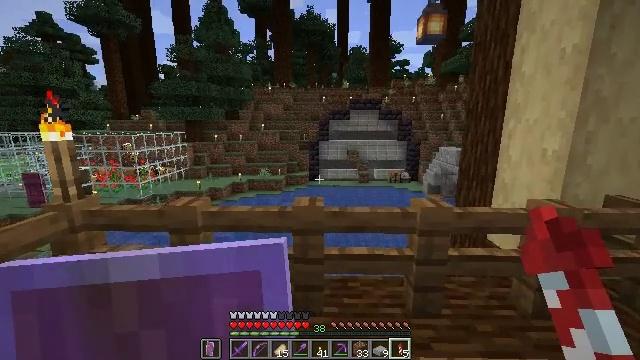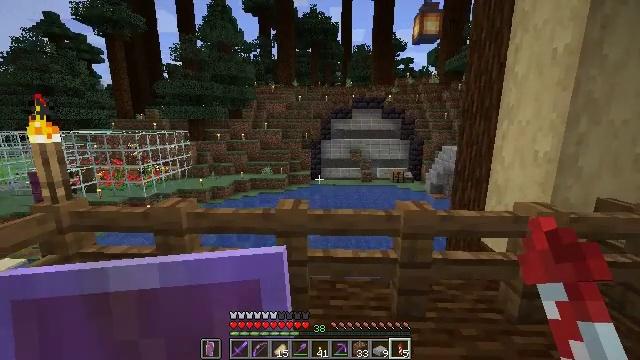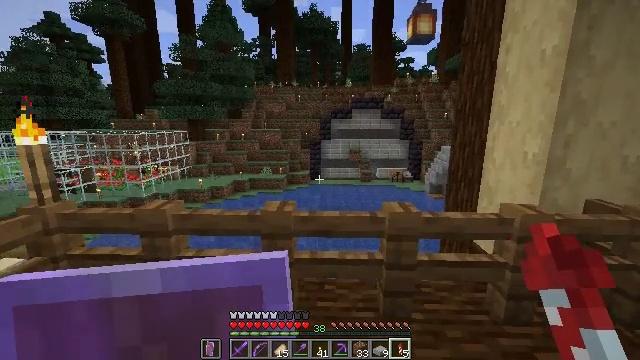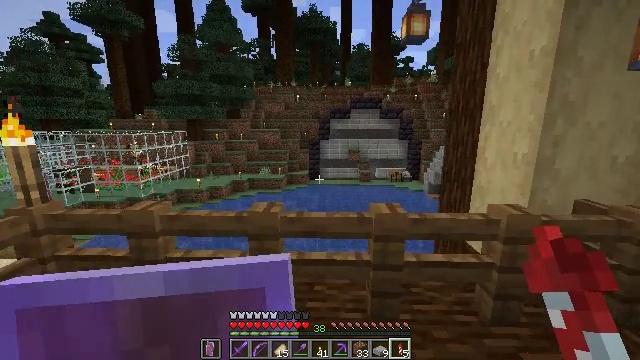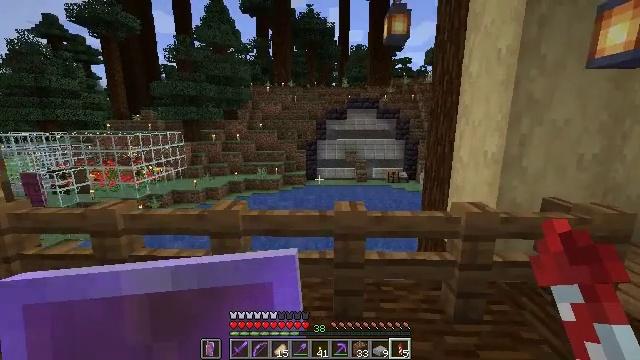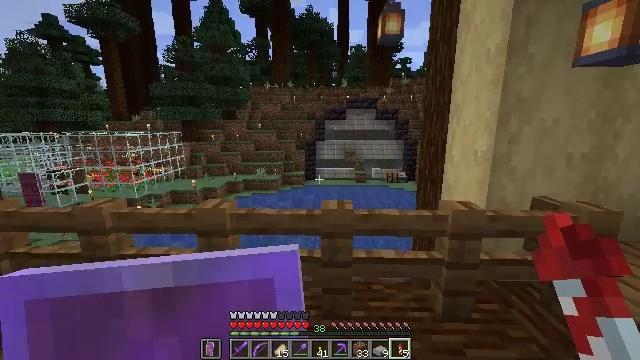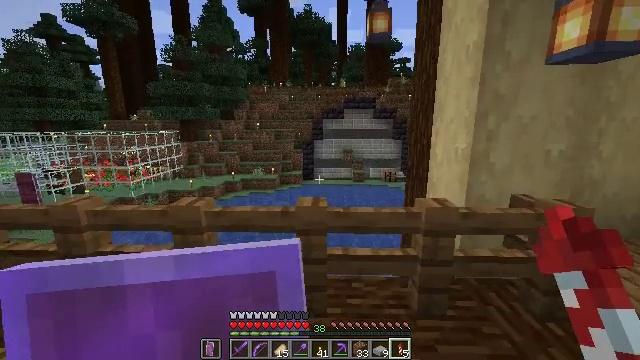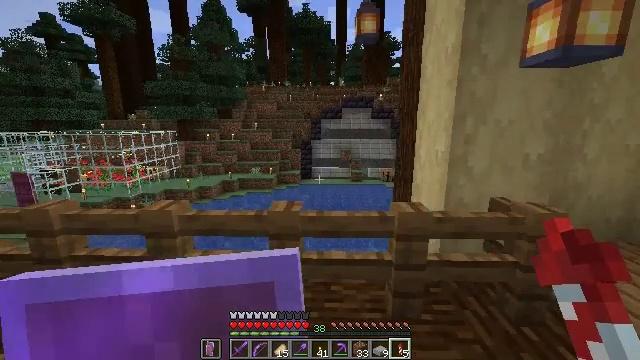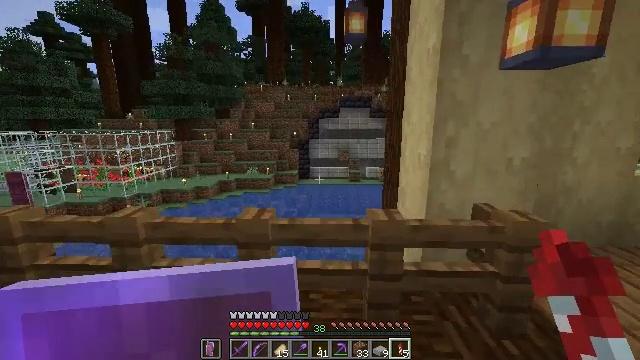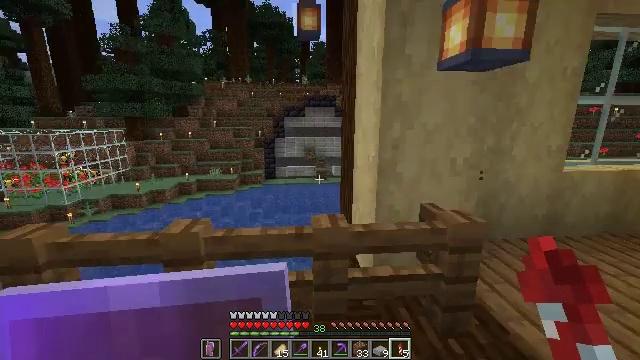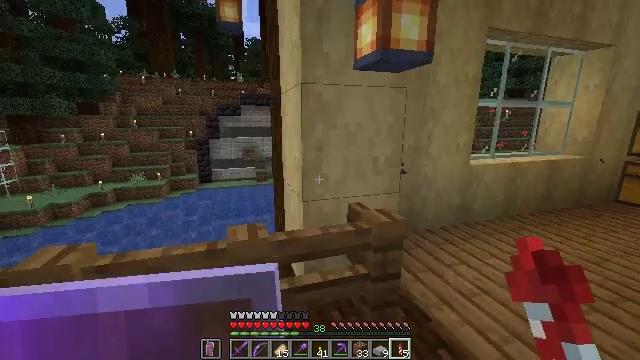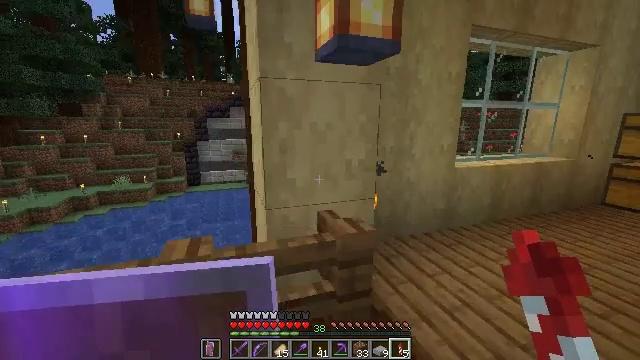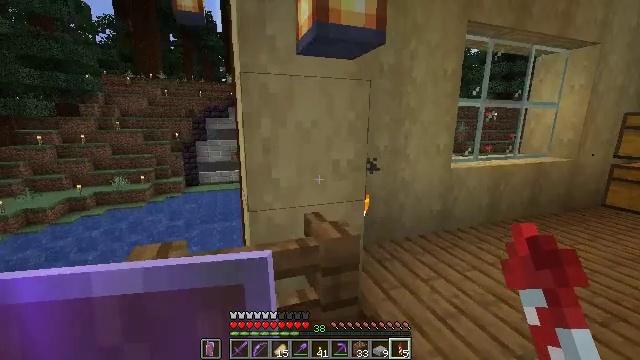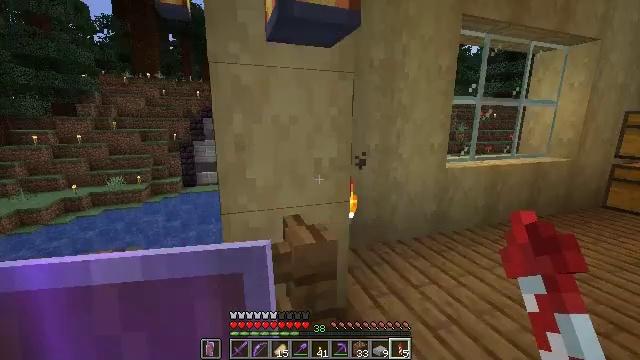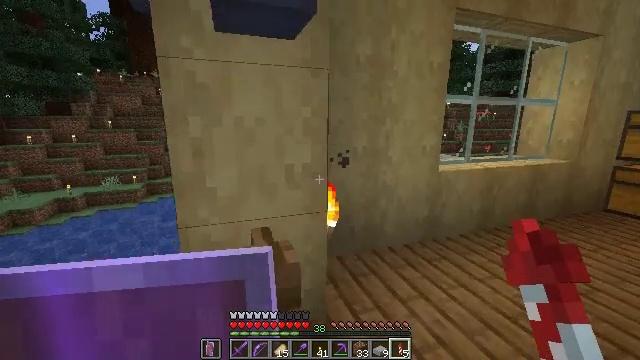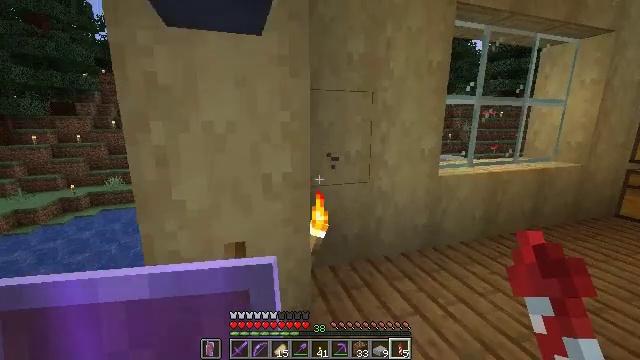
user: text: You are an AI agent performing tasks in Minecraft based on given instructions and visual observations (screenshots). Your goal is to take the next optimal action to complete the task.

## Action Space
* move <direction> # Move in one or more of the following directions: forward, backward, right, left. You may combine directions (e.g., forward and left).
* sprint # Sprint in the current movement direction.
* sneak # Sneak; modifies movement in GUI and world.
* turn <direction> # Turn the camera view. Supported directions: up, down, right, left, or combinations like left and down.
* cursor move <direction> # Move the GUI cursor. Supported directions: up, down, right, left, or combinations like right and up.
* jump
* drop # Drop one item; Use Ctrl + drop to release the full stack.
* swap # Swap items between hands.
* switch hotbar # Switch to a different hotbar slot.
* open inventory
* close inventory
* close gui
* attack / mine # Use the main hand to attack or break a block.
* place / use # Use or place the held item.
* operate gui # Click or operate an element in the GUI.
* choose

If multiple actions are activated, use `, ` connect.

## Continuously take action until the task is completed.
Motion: motion action
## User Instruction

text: Collect the podzol with your tools.
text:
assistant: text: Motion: move right
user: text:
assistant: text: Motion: move right
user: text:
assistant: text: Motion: move right
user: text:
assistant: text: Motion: move right
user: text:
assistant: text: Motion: move right
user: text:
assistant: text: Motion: move right
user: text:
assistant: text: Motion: move forward and move right
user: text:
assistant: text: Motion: move forward and move right
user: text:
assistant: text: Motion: move forward and move right, turn right
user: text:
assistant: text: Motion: move forward and move right, turn right
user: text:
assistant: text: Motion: move forward and move right, turn right
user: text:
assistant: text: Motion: move forward and move right
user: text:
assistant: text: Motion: move forward and move right
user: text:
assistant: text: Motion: move forward and move right
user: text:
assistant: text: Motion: move forward and move right, turn left
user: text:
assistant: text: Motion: move forward and move right
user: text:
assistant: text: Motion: move forward and move right
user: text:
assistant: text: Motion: move forward and move right
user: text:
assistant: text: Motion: move forward and move right
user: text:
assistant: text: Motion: move forward and move right, turn left
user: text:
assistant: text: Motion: move forward and move right, turn left
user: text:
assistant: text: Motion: move forward and move right
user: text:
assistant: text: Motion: move forward and move right, turn left and up
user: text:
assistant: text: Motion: move forward and move right, turn left and up
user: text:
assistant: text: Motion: move forward and move right, turn left and up
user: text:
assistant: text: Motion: move forward and move right
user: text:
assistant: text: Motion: move forward and move right
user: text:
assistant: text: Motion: move forward and move right
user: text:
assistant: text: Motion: move forward and move right, turn left
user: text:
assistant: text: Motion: move right, turn left